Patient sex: M
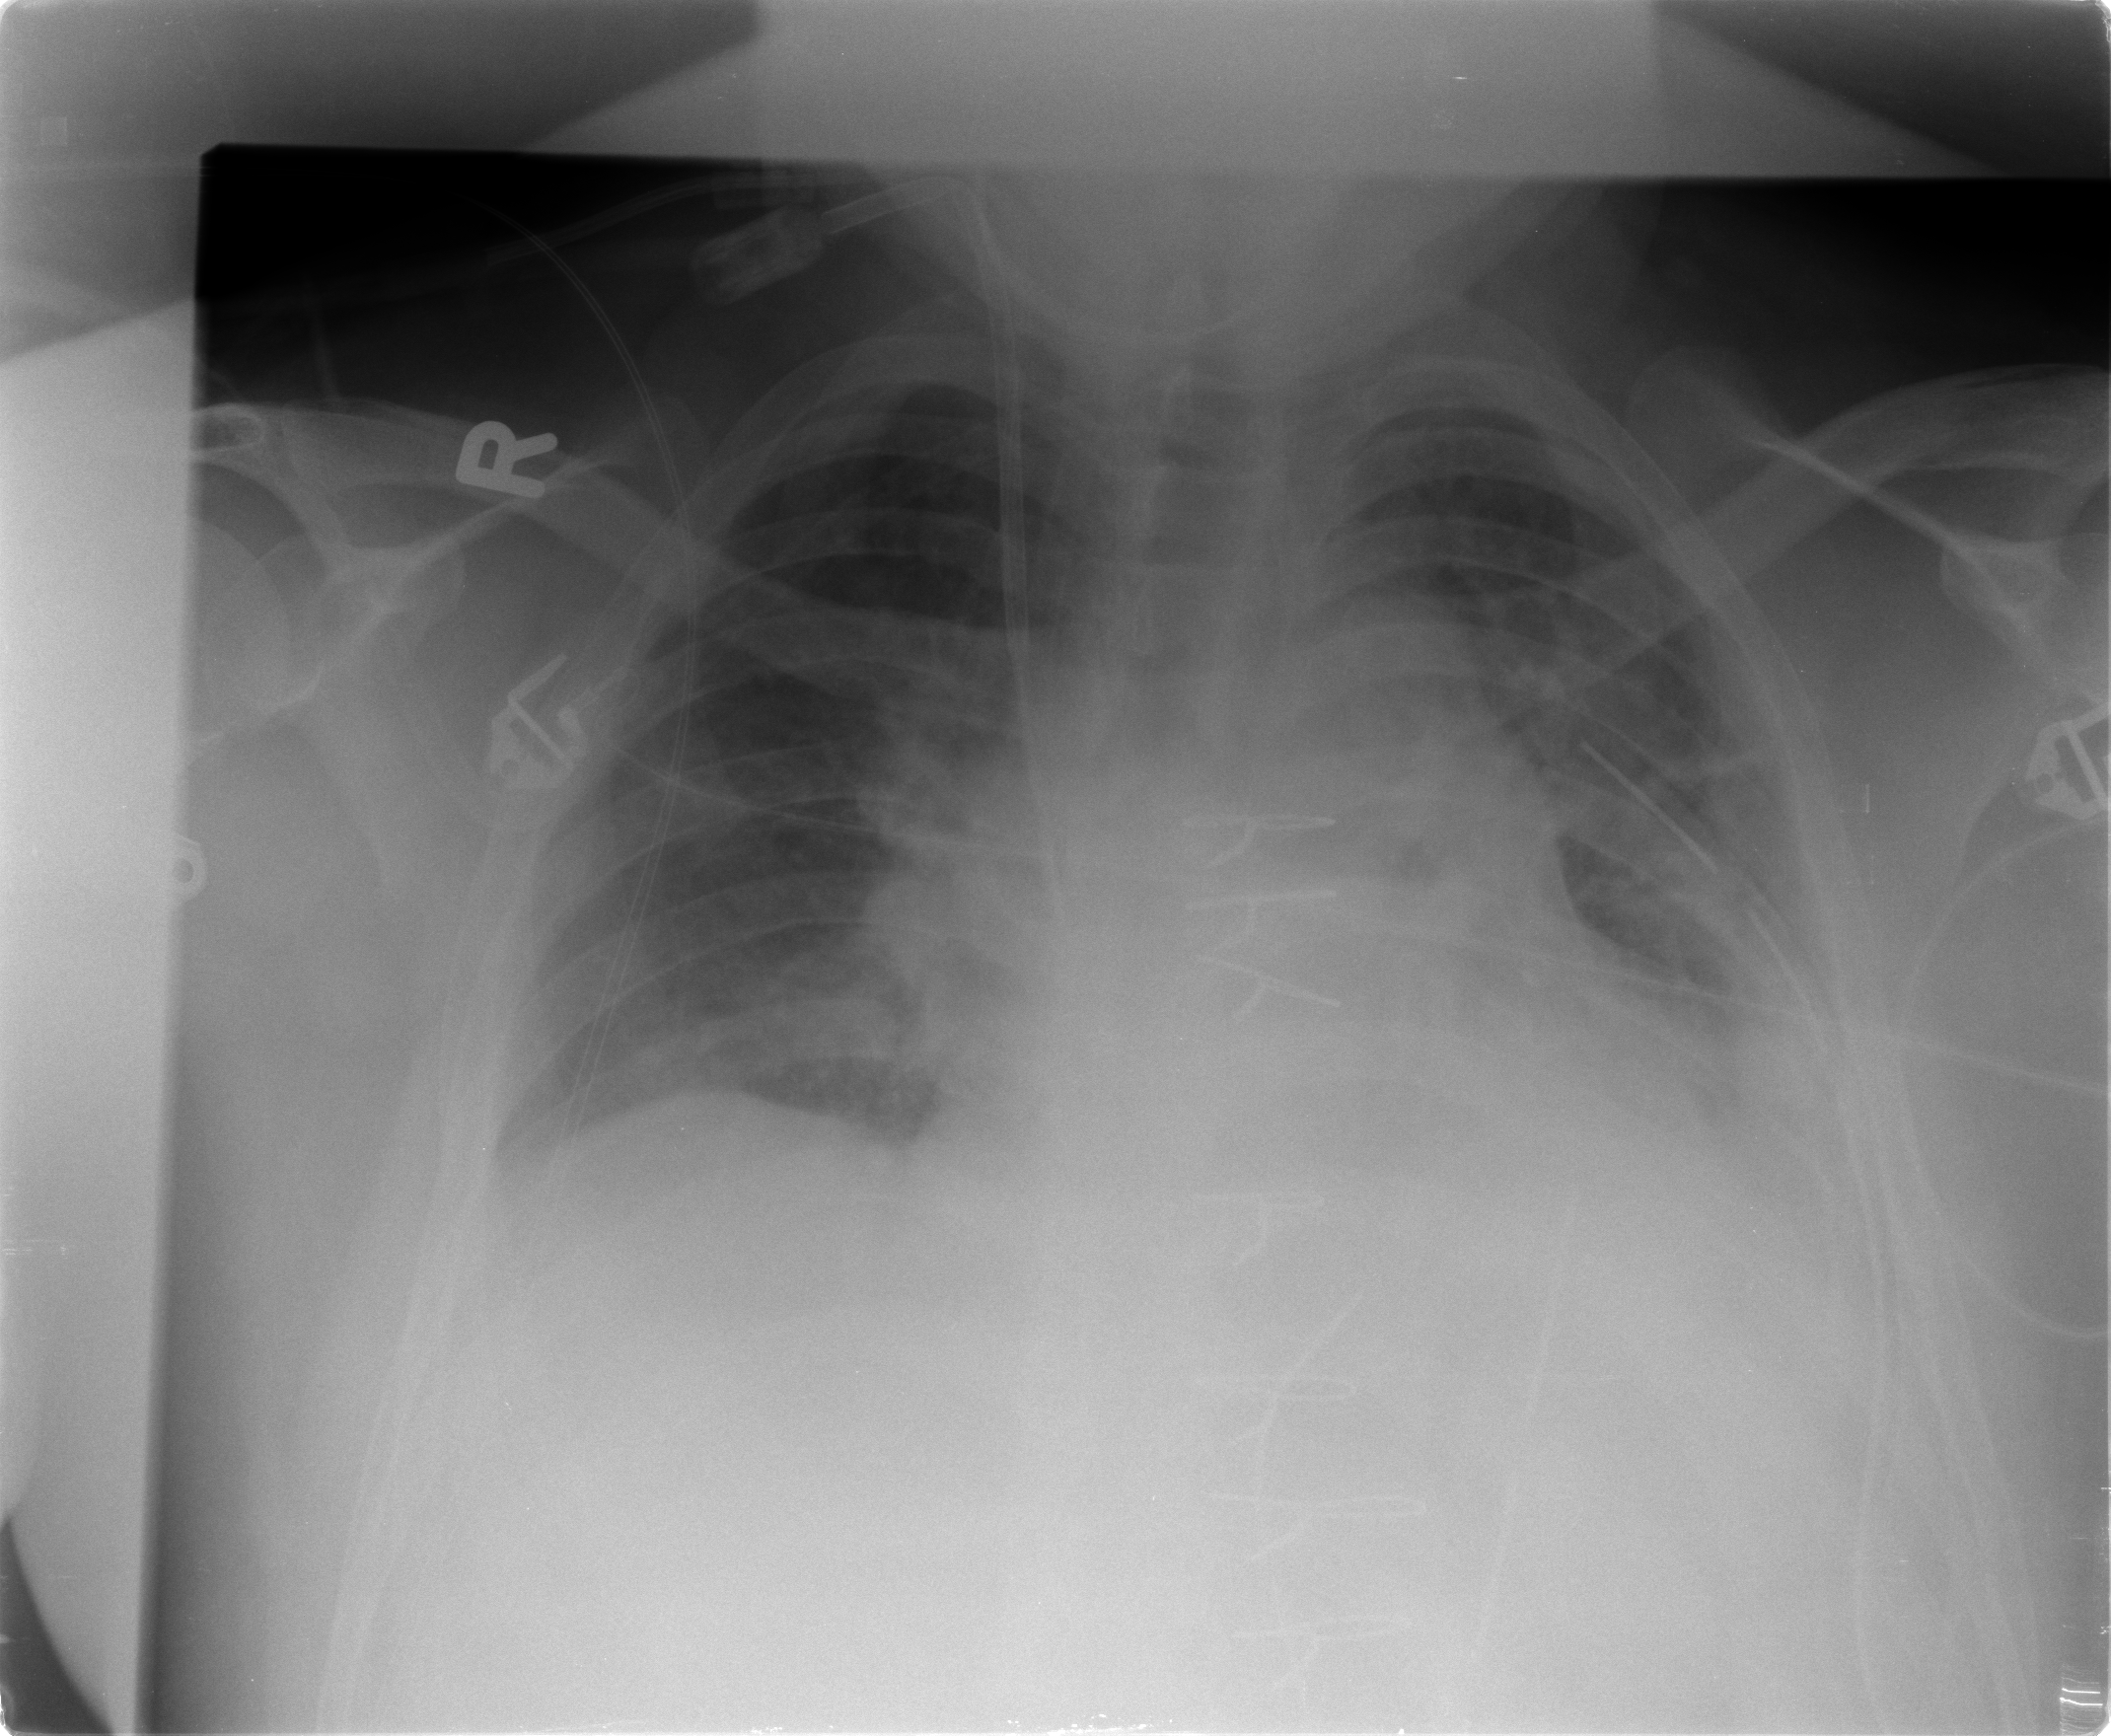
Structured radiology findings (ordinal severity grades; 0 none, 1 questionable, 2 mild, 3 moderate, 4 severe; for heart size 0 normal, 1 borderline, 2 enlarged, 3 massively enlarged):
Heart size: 3
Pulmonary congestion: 2
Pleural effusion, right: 0
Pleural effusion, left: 2
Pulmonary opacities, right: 1
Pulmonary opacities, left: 0
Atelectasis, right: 1
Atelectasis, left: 2